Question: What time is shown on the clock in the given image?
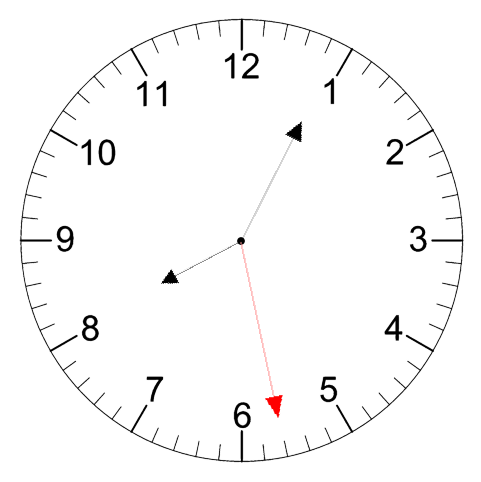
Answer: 08:04:28